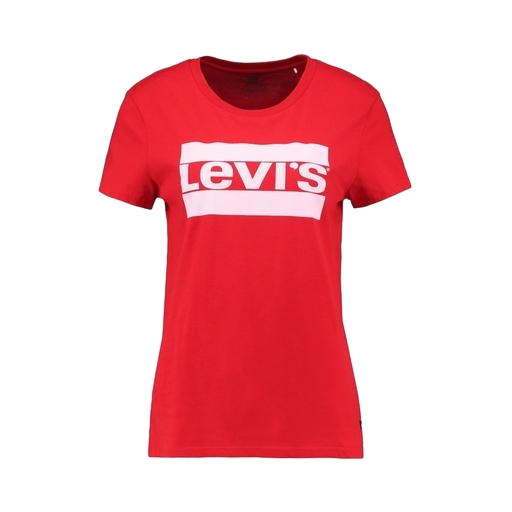
red graphic tee, red split-back graphic t-shirt, graphic t-shirt, white background